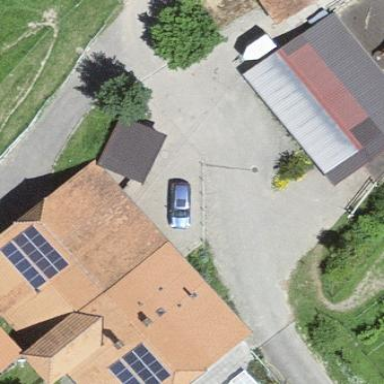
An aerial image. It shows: Farm building.